Aerial crown-view tile of a tropical tree (Barro Colorado Island, Panama), acquired 20241216:
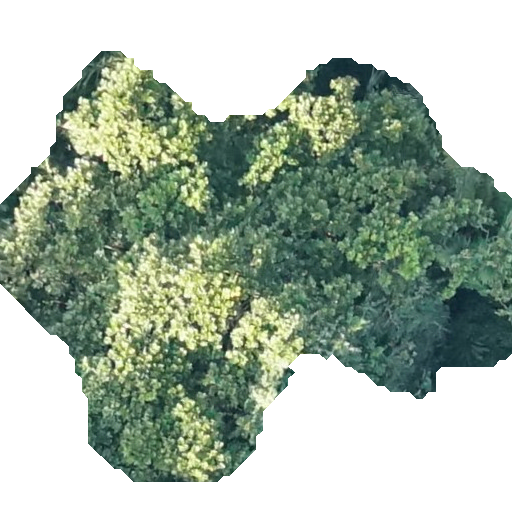
Species: Anacardium excelsum
GBIF accepted scientific name: Anacardium excelsum
Crown area: 221.931 m²